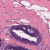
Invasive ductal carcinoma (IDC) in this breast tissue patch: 0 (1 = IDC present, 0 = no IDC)